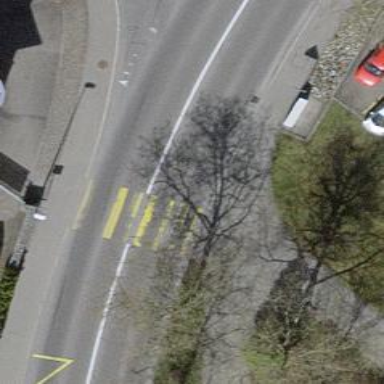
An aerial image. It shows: Marked crossing with zebra stripes on the road.